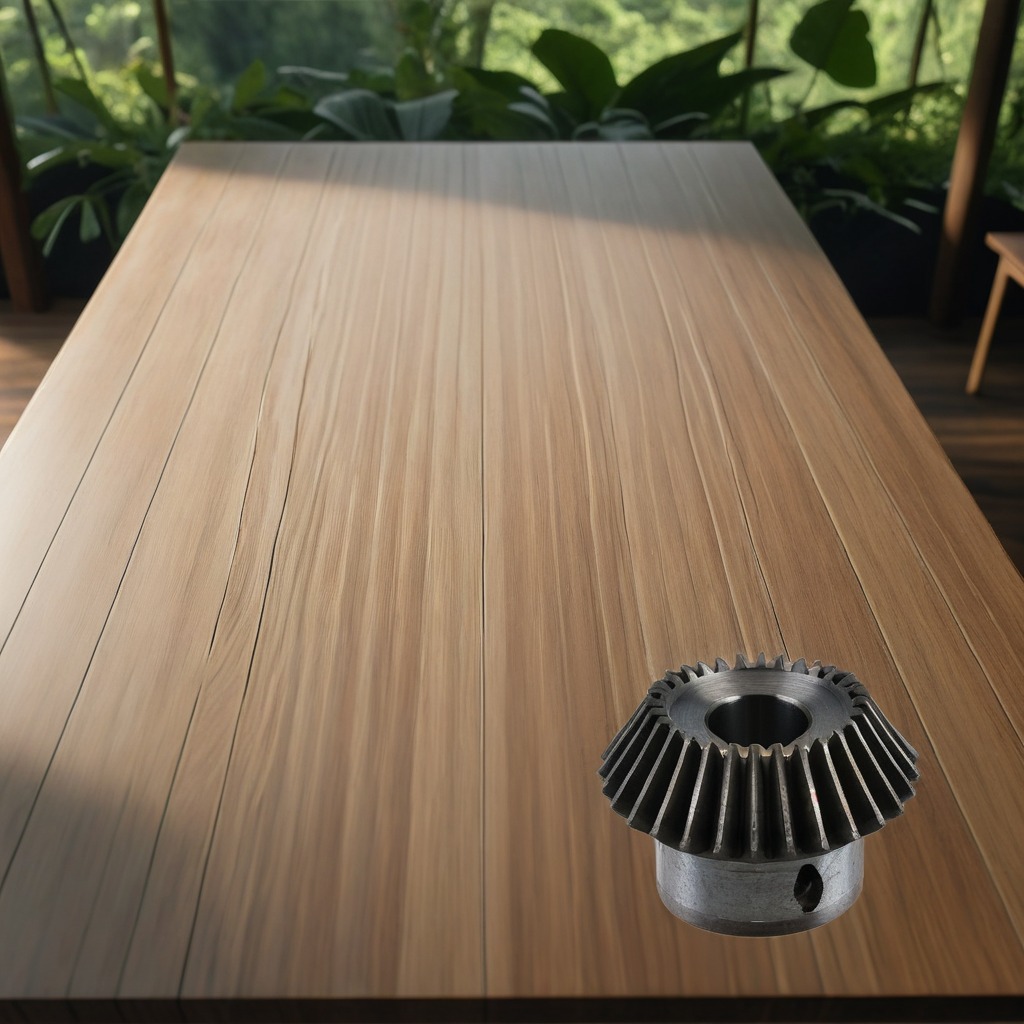
A steel gear with teeth lies on a wooden table inside a jungle field workshop tent.